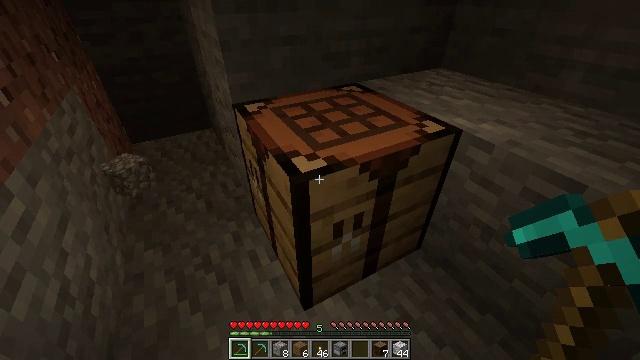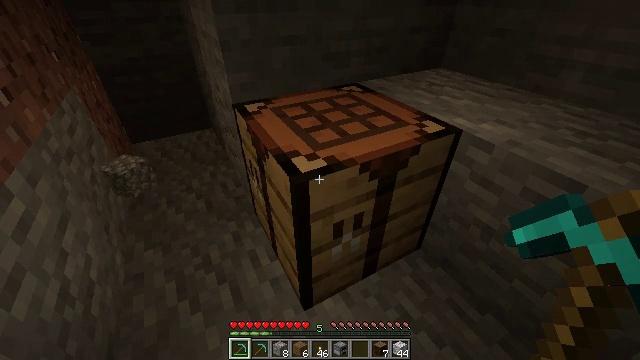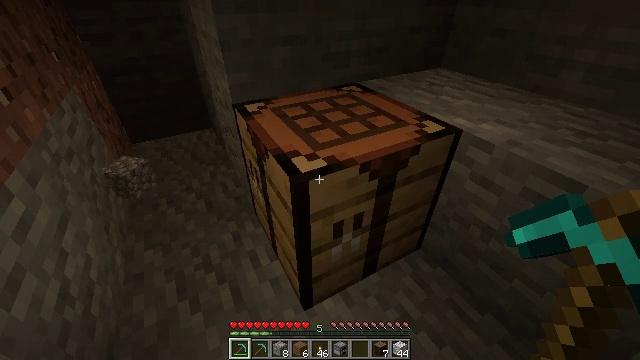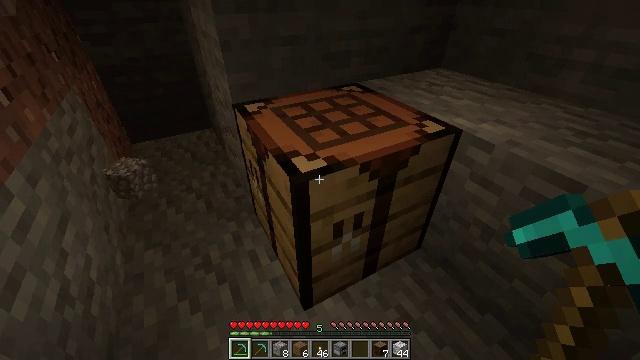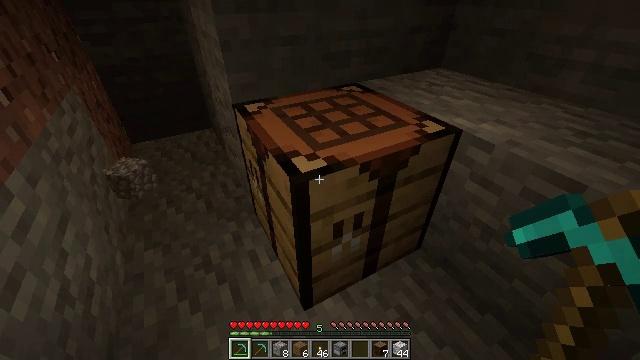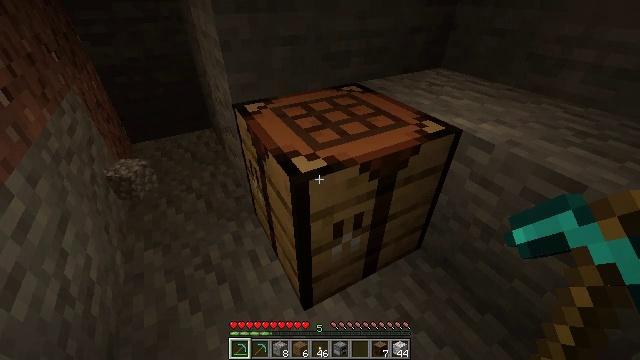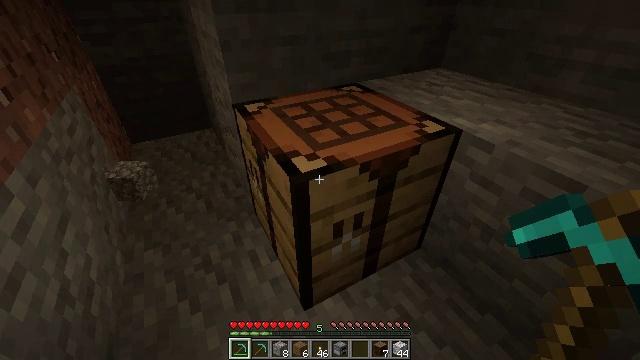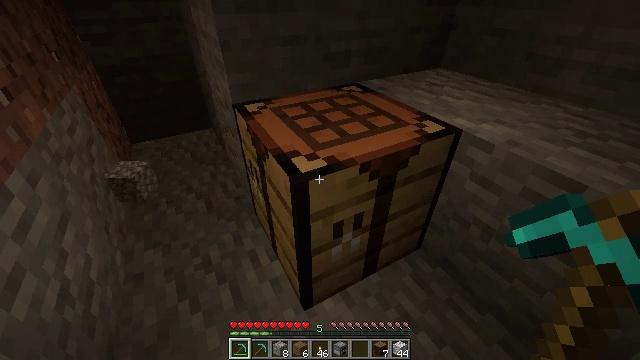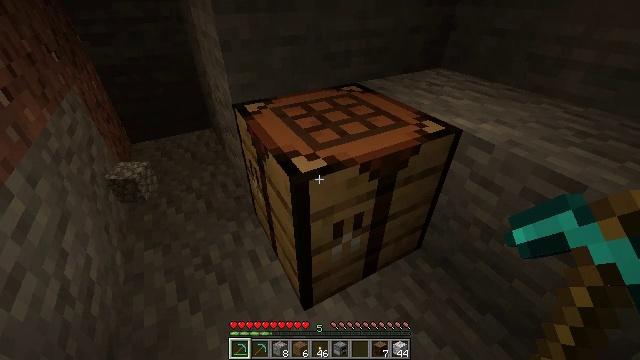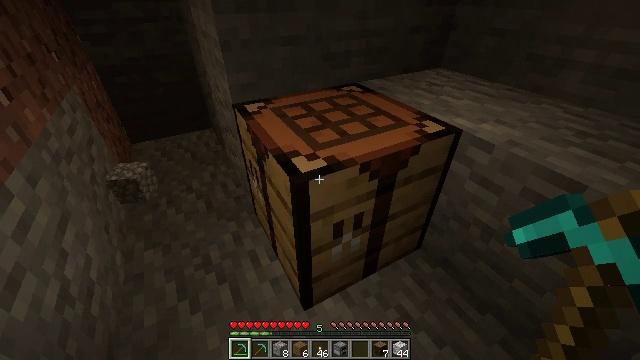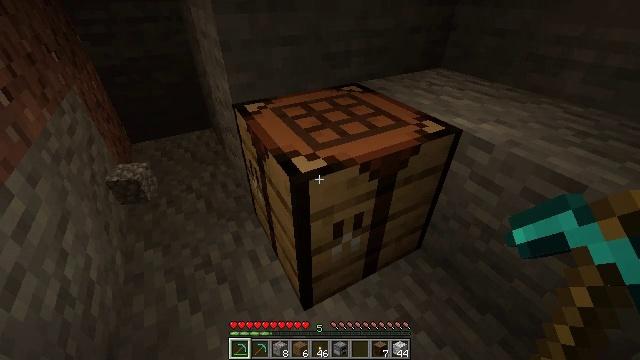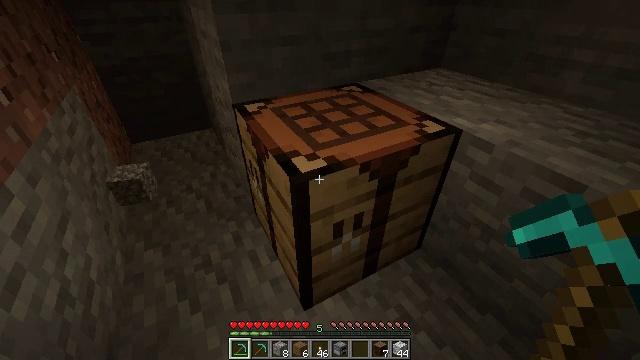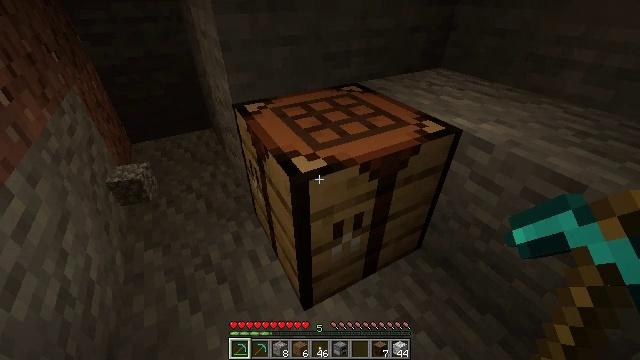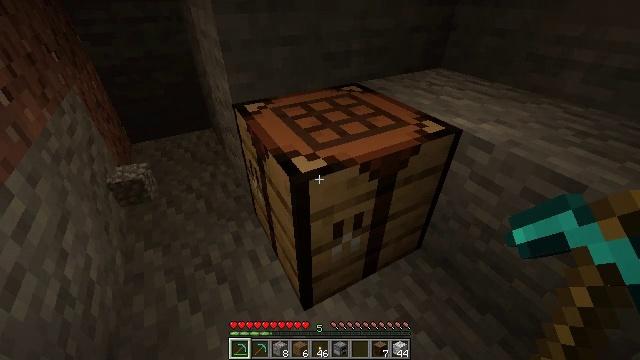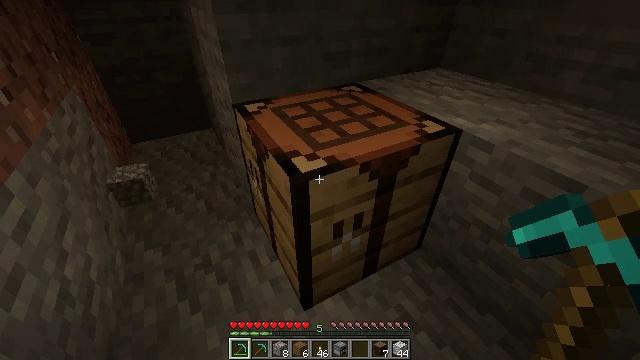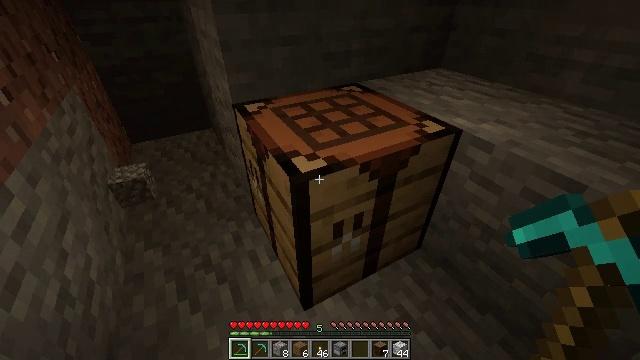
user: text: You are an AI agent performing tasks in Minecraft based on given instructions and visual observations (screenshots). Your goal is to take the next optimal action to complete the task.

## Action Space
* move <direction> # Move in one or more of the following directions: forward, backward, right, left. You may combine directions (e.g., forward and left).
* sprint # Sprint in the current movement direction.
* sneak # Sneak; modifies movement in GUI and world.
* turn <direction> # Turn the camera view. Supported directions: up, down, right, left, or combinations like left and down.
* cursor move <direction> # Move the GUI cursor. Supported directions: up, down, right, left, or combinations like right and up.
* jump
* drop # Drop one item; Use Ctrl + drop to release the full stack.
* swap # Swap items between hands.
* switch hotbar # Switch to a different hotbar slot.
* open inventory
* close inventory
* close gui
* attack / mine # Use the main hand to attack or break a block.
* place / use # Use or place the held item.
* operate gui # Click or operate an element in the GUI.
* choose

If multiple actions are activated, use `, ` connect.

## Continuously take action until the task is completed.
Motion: motion action
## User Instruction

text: Put back the crafting table.
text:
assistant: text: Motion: no_op
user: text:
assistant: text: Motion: no_op
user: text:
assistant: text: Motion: no_op
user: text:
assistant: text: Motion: no_op
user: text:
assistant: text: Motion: no_op
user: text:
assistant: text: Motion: no_op
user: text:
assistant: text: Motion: no_op
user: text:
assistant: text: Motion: no_op
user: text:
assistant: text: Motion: no_op
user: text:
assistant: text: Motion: no_op
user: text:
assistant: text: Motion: no_op
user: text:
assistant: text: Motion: no_op
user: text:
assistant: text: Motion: no_op
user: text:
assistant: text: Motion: no_op
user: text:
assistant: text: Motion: no_op
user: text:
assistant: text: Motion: no_op
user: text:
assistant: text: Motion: no_op
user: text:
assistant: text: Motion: no_op
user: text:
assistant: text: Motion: no_op
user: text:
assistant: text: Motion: no_op
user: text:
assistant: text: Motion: no_op
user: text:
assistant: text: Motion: no_op
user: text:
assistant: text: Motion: no_op
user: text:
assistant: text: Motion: no_op
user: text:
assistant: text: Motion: no_op
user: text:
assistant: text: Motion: no_op
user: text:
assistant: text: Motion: no_op
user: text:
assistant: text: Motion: no_op
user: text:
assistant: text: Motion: no_op
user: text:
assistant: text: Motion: no_op